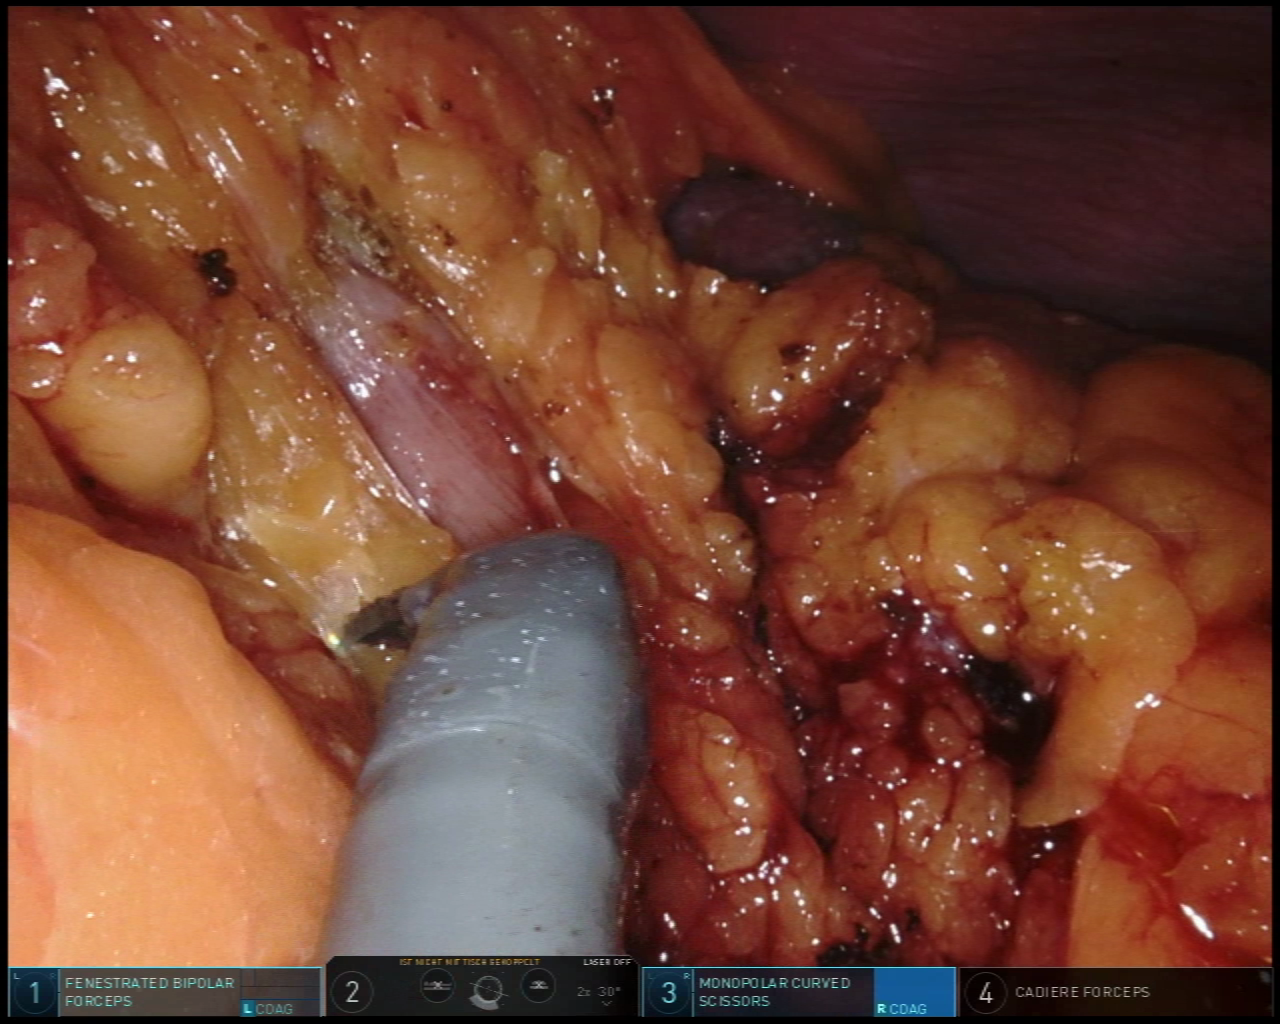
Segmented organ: stomach
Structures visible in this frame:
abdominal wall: yes
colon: no
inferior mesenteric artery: no
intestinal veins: no
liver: no
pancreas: no
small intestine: no
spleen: yes
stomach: yes
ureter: no
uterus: no
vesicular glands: no